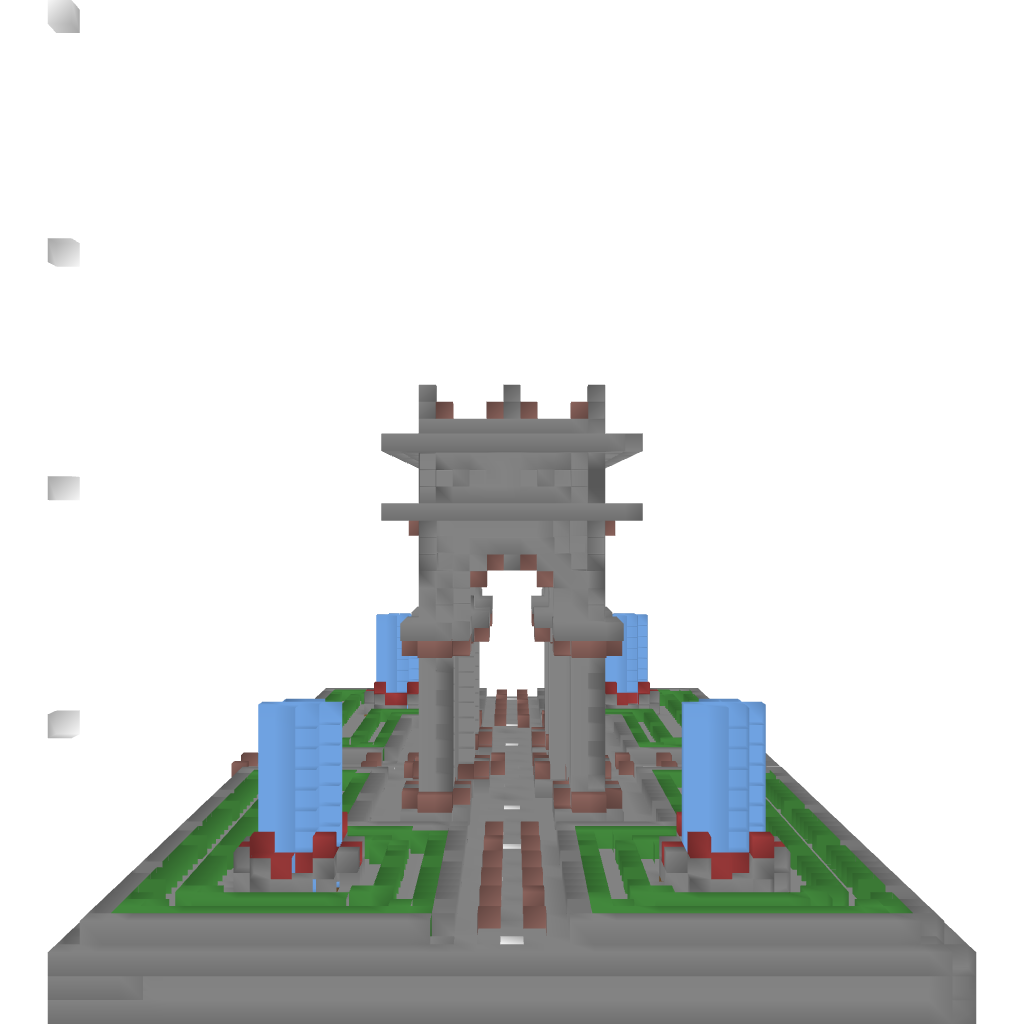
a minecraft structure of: Little Spawn bad low quality